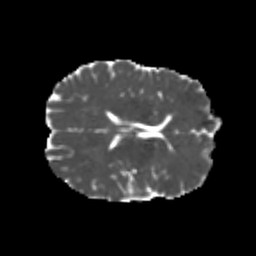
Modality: MD
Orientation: axial
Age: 23
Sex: male
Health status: healthy
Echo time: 0.074 s